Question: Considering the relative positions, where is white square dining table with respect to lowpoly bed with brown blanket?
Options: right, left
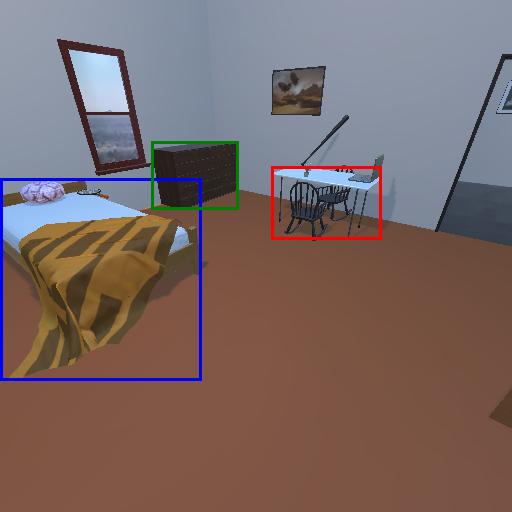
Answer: right